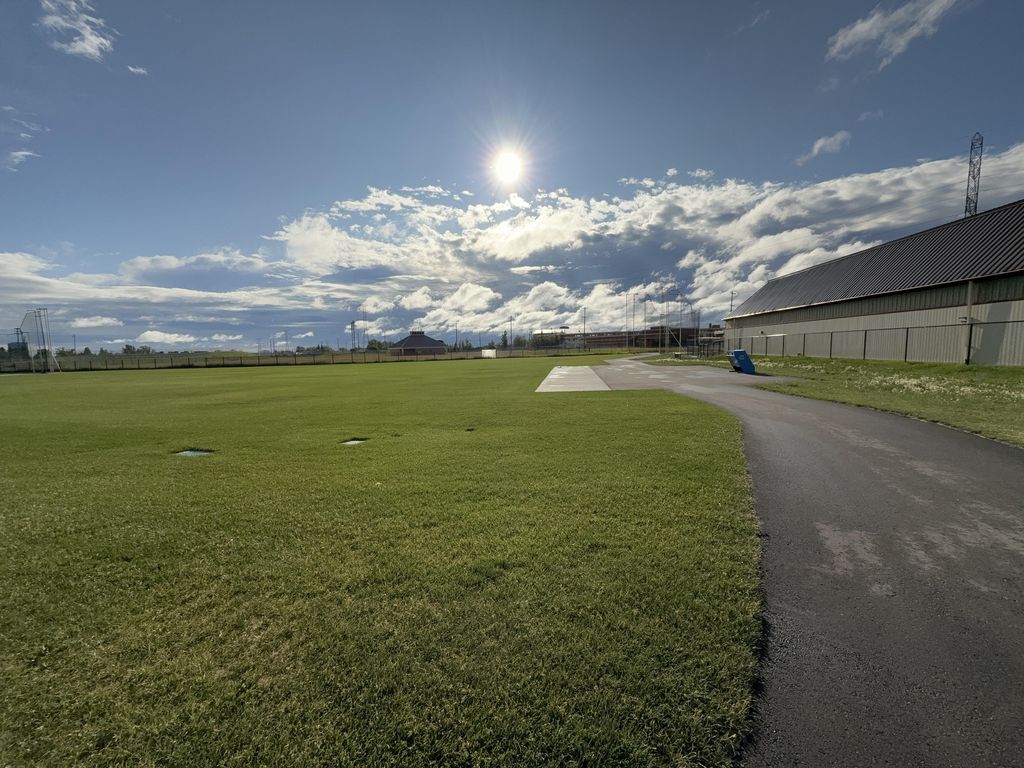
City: calgary